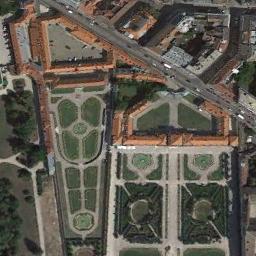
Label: palace